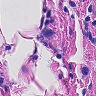
Metastatic tissue present: yes